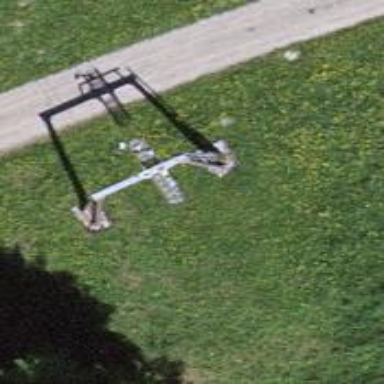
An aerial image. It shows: Pylon for aerialway.